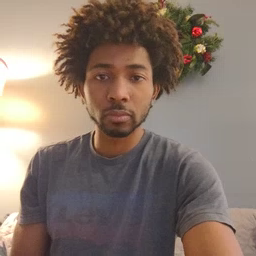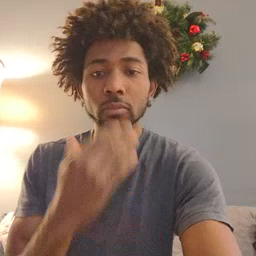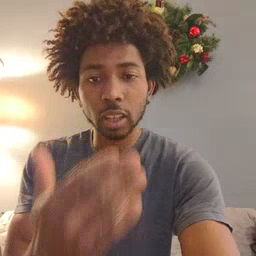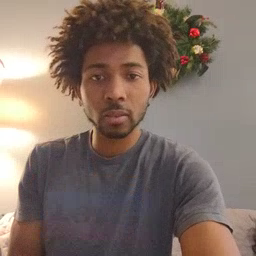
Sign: thankyou